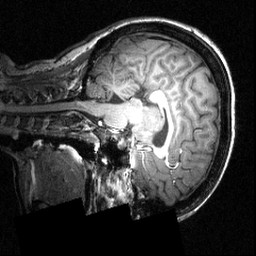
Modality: T1w
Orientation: sagittal
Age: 27
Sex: female
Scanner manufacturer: siemens
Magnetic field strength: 3.951 T
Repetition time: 1.5 s
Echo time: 0.00335 s